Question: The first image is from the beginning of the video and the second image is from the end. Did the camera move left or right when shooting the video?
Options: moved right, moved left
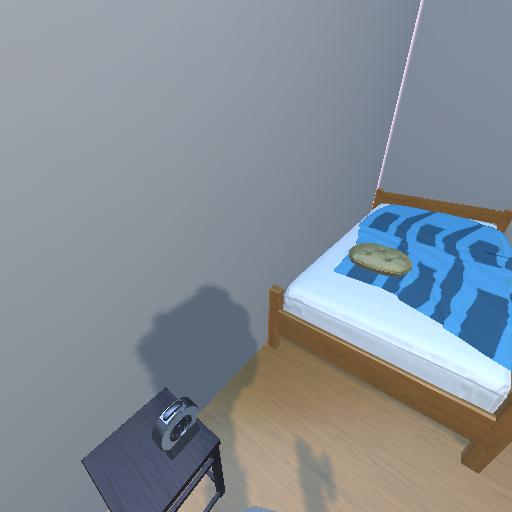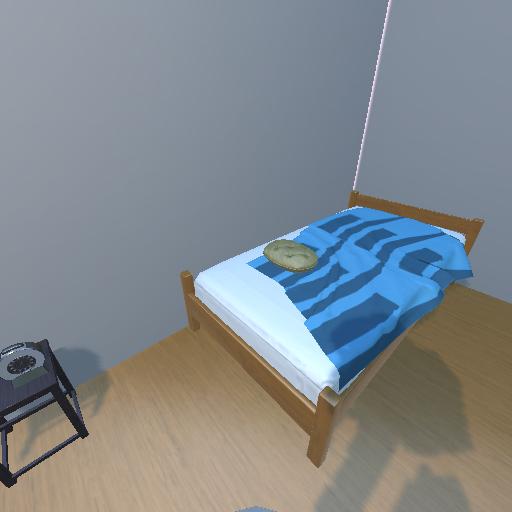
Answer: moved right